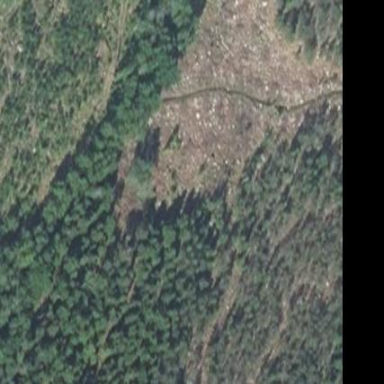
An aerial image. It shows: Clearcut area with scrub vegetation.